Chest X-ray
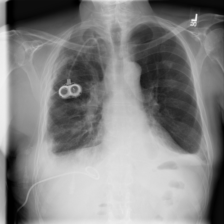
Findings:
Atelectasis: negative
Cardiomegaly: negative
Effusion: positive
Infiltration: positive
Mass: negative
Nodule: positive
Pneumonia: negative
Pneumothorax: negative
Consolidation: negative
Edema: negative
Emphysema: negative
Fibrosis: negative
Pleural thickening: negative
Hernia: negative